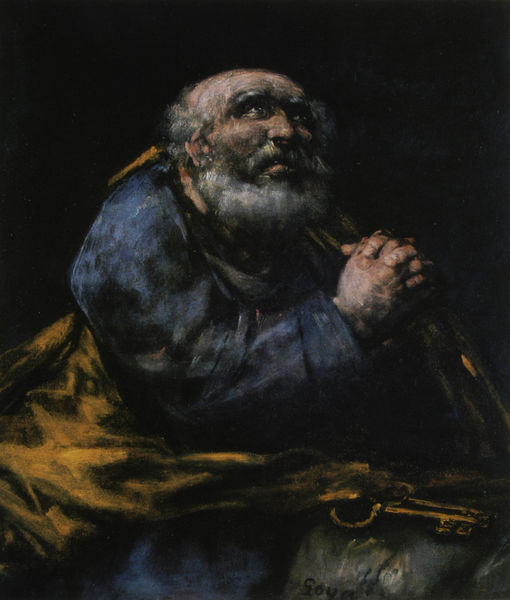
Titel: The Repentant Saint Peter
Künstler: Francisco José Goya Lucientes
Standort: Washington (District of Columbia)
Institution: The Phillips Collection
Schlagwörter: blau, dunkel, felsen, gemälde, gott, hand, haut, himmel, mann, schatten, umhang, weiß, gelb, ocker, braun, finger, grau, hell, hintergrund, hut, licht, nacht, nase, ohr, profil, schwarz, stirn, zeichnung, blick, rot, tuch, alt, bart, jacke, schnurrbart, augen, falten, gesicht, kleidung, stein, vollbart, bildnis, hände, portrait, porträt, signatur, kirche, dunkelheit, gewand, gold, haare, mantel, realismus, stoff, kontrast, rosa, komplementär, alter mann, kahl, angst, dick, füllig, gefaltet, glatze, goya, oben, gesich, alter, greis, furcht, beten, gebet, halbglatze, verschränkt, toga, flehen, andacht, heiliger, niederländer, schlüssel, golden, symbolik, jünger, heilig, betend, bitte, el greco, petrus, attribut, bauen, fromm, dreckig, inbrunst, betender, peter, apostel, frömmigkeit, schmutzig, dunkeö, himmelwärts, dunekl, flehend, glatzkopf, greco, himmelsschlüssel, himmelswächter, zwiegespräch, e, schlussel, mantel blau, bentend, soutin, tucgh